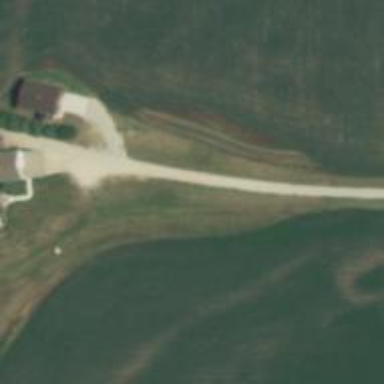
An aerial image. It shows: Driveway leading to service road.